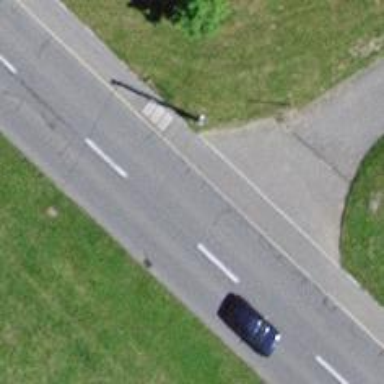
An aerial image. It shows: Unmarked road crossing.